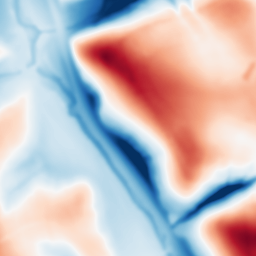
Category: multiscale
Decomposition family: dog_multiscale
Decomposition parameters: sigma_ratio: 1.6
n_scales: 6
base_sigma: 2
Upsampling method: quadratic
Upsampling parameters: scale: 8
Upsampling scale: 8